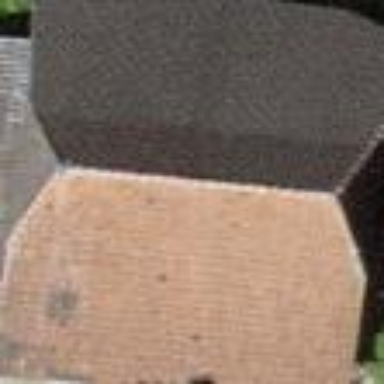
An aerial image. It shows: Barn.